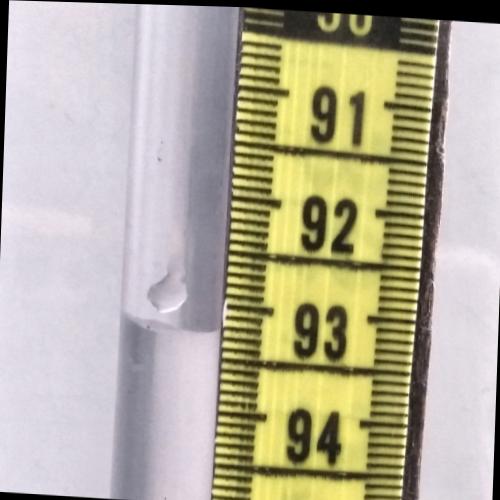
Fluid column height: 93.2 cm